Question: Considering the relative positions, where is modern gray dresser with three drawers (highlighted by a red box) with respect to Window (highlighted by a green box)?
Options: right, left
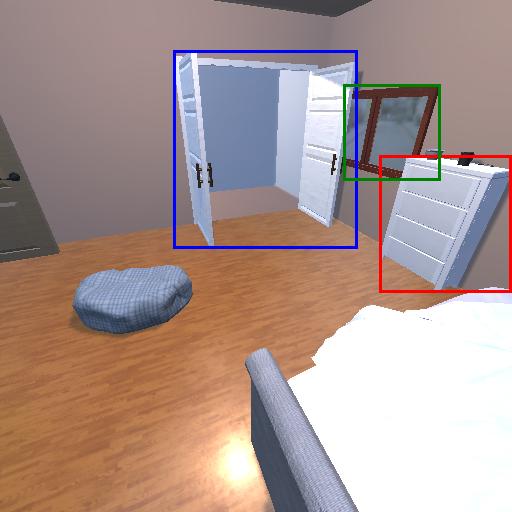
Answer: right